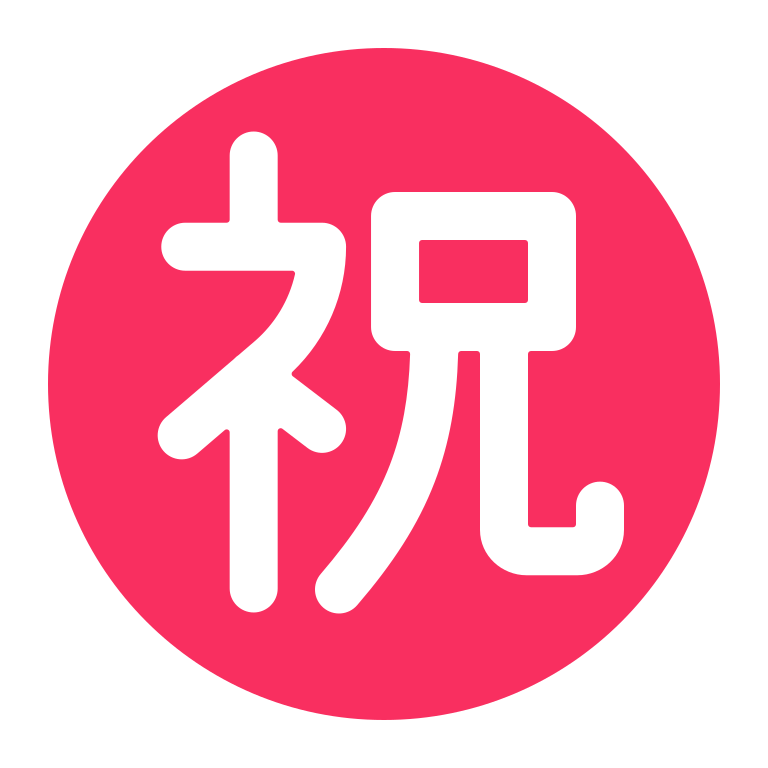
japanese congratulations button flat